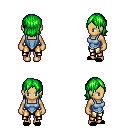
a pixel art fantasy rpg character, female body template, human, tanned skin, blue vest, gold greaves, green long bangs hairstyle, black slippers, four views (front, back, left, right), 2x2 character sprite sheet, small pixel art, hard edges, no anti-aliasing